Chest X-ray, AP view. Patient: 25 years old, sex M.
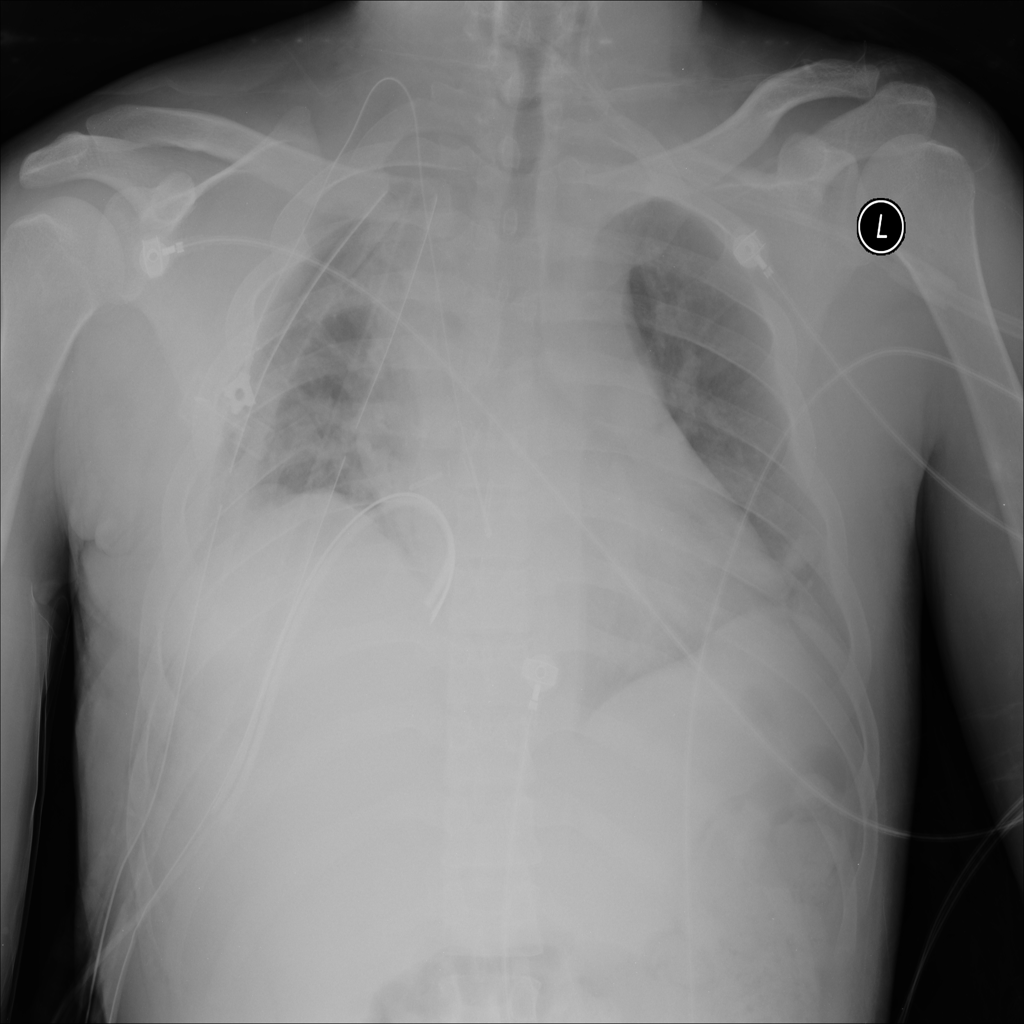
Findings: Effusion